Question:
I need help for attached button css.
can any one help me to do css or guide me ?
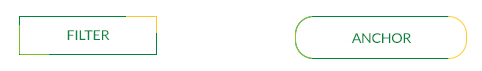
Answer: you can use a combination of mask and linearGradient in an SVG as CSS background image to achieve an effect like this.
### it works like this
you can use 100% width and height within your SVG. But unfourtunately the stroke extends outside of shapes, so if you stroke your 100% rect the stroke ist partitialy outside of your viewport. That does not look very nice. the trick is to have a second rect which serves as a mask for the fist rect which has a slighly smaller stroke-width, effectively cutting out the parts that otherwise would be outside the viewport.
Now you can just stroke the rect with a gradient to get the result you want.
'''
<svg xmlns="http://www.w3.org/2000/svg">
<linearGradient x1="0" y1="1" x2="1" y2="1" id="lg1">
<stop offset="0" stop-color="red" />
<stop offset="0.2" stop-color="red" />
<stop offset="0.2" stop-color="blue" />
<stop offset="0.8" stop-color="blue" />
<stop offset="0.8" stop-color="green" />
<stop offset="1" stop-color="green" />
</linearGradient>
<mask id="m1">
<rect x="0" y="0" width="100%" height="100%" rx="40" ry="40" fill="white" stroke="black" stroke-width="20" />
</mask>
<rect stroke="url(#lg1)" stroke-width="40" mask="url(#m1)" x="0" y="0" width="100%" height="100%" rx="40" ry="40" fill="none" />
</svg>
'''